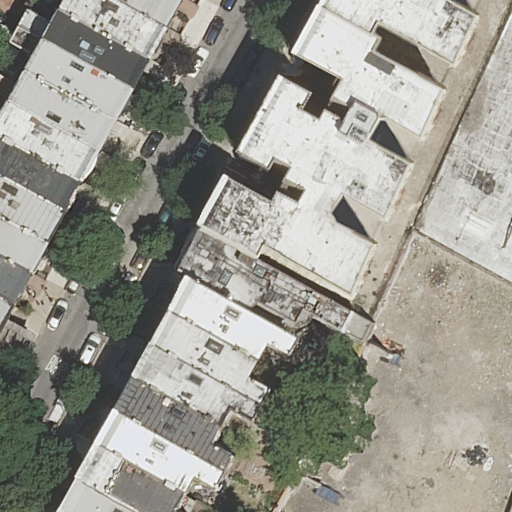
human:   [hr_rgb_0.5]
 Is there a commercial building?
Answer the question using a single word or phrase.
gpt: no

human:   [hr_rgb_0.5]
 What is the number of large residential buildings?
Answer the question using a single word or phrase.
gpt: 3

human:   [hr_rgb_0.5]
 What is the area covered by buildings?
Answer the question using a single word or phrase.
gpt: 4977m2

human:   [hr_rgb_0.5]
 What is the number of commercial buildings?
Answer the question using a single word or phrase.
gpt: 0

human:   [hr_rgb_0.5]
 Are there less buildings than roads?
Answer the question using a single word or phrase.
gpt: no

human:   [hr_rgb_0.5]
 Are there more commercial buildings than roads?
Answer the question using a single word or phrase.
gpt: no

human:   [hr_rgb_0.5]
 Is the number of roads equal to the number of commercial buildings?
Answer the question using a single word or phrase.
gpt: no

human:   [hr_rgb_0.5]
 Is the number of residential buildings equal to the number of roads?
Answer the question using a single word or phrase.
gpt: no

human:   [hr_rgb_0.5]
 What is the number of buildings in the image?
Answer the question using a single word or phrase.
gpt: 24

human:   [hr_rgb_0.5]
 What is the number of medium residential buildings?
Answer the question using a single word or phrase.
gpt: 15

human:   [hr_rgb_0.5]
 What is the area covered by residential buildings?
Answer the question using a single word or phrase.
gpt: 4977m2

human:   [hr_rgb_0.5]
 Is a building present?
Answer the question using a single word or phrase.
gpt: yes

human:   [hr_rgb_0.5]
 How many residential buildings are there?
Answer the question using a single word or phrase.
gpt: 24

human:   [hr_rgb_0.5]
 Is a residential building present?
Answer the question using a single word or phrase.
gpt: yes

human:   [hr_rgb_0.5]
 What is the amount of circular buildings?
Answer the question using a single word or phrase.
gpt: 0

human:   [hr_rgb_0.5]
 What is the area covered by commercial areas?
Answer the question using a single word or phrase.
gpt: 0m2

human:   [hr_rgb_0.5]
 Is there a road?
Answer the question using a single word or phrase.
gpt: yes

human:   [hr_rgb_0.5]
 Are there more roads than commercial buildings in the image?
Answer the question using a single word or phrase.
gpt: yes

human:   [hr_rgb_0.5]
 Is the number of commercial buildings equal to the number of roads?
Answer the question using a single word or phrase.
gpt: no

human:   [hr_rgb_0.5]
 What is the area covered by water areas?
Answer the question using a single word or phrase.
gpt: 0m2

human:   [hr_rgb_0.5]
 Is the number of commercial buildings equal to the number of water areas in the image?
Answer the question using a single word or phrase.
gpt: yes

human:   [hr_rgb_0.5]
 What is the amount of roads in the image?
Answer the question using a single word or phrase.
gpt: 1

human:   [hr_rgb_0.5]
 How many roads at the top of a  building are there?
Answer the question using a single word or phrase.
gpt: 1

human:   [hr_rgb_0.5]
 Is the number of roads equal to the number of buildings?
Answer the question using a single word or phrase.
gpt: no

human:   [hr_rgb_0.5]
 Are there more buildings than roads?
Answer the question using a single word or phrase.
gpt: yes

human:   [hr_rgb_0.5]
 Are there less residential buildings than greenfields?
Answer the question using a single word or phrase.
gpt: no

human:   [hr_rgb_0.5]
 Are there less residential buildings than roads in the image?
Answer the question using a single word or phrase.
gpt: no

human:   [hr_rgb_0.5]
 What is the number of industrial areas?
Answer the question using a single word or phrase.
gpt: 0

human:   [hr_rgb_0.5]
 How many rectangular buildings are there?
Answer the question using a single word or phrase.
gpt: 19

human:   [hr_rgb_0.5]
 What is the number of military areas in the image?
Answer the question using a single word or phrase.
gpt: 0

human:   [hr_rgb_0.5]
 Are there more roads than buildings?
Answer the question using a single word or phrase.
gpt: no

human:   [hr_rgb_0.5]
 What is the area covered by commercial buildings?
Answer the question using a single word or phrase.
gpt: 0m2

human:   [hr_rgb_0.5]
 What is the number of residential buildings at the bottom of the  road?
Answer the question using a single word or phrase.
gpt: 12

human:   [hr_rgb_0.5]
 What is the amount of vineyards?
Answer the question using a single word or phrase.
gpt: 0

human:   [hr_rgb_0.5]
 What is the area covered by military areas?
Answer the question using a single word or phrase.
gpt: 0m2

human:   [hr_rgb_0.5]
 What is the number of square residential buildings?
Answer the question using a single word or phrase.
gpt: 0

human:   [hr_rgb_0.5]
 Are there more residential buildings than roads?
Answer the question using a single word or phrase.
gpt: yes

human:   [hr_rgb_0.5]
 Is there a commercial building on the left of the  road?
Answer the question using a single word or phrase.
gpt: no

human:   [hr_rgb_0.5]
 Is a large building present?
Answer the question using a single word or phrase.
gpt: yes

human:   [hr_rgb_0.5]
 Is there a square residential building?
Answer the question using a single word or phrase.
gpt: no

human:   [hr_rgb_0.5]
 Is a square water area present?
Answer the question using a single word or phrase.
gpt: no

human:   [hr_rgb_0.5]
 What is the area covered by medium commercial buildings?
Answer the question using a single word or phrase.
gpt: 0m2

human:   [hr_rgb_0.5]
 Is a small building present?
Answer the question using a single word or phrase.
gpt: yes

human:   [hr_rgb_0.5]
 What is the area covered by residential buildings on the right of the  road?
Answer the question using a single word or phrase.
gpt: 3283m2

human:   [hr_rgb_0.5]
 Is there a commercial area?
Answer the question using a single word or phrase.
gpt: no

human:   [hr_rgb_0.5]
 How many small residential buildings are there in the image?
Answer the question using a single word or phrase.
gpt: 6

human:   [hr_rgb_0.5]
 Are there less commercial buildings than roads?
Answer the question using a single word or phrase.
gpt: yes

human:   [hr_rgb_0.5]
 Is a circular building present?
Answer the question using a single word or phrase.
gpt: no

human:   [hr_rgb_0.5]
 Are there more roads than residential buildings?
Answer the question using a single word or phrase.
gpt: no

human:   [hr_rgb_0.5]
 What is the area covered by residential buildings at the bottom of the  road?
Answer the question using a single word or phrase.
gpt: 2032m2

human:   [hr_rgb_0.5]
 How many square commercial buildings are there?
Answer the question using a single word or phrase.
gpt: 0

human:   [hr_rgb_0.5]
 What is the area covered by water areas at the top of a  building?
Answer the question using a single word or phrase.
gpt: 0m2

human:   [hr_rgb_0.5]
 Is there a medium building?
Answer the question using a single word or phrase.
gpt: yes

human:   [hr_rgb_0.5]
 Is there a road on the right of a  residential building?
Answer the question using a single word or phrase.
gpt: no

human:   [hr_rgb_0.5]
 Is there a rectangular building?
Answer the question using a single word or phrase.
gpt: yes

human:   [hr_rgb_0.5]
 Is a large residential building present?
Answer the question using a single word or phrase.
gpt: yes

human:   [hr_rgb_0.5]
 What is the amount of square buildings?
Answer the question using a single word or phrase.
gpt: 0

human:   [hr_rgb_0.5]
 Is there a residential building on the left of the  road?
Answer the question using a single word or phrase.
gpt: yes

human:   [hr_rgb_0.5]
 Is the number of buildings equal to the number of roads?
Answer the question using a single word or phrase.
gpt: no

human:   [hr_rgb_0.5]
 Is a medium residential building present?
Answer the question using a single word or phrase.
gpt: yes

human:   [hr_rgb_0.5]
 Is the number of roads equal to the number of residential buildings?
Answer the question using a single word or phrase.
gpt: no

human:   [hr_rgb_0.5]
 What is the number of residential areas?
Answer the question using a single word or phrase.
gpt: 0

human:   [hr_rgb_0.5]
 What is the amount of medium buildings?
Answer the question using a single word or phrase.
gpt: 15

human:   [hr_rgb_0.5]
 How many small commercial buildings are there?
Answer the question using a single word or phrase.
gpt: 0